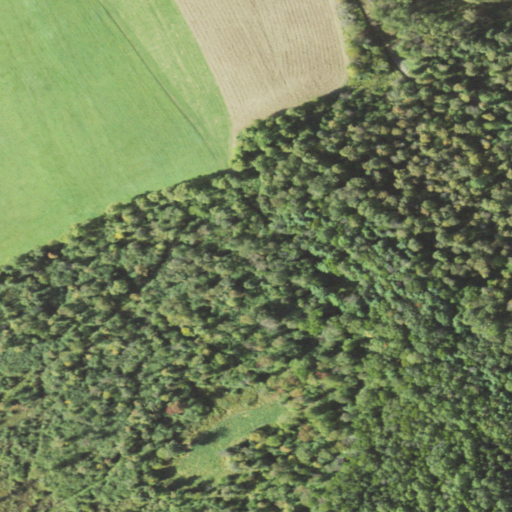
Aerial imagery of mountain in Pennsylvania named Pistner Hill containing deciduous forest, pasture, mixed forest, and evergreen forest